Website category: auto
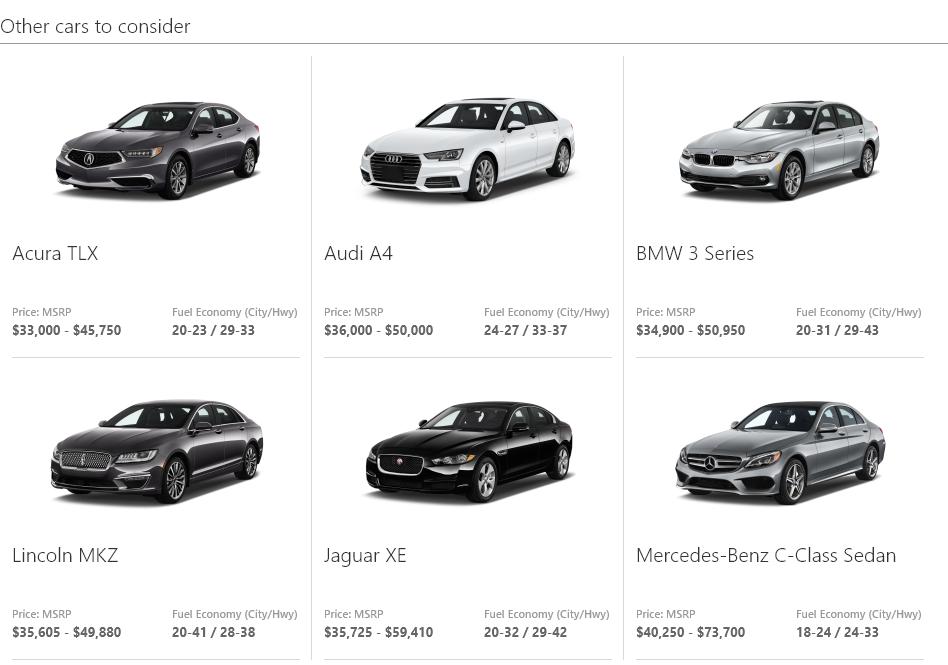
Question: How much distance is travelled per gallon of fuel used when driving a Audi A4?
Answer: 24-27 / 33-37

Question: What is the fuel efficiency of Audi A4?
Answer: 24-27 / 33-37

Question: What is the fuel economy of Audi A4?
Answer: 24-27 / 33-37

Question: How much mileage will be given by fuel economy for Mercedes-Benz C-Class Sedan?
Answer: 18-24 / 24-33

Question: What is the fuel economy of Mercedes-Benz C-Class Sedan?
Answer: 18-24 / 24-33

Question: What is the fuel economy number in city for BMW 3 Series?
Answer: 20-31

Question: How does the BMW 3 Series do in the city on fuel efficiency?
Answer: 20-31

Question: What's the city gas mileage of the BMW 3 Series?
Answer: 20-31

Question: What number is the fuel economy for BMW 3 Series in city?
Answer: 20-31

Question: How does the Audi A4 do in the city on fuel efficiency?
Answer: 24-27

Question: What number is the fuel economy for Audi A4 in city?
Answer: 24-27

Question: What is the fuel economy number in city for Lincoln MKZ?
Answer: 20-41

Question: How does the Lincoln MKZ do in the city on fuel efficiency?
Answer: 20-41

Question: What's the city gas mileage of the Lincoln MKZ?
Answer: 20-41

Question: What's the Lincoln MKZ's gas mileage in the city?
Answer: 20-41

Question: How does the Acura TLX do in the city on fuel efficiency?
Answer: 20-23

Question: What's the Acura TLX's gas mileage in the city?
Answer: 20-23

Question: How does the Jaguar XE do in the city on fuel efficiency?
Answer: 20-32

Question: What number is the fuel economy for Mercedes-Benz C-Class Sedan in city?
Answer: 18-24

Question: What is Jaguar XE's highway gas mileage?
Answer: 29-42

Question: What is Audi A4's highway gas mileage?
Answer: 33-37

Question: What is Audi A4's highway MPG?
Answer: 33-37

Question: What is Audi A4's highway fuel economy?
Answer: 33-37

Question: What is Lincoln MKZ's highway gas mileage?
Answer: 28-38

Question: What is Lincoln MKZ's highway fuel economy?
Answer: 28-38

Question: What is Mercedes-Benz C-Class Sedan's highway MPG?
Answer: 24-33

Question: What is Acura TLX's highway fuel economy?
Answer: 29-33

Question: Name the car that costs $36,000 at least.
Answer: Audi A4

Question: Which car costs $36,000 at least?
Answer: Audi A4

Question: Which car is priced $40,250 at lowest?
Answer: Mercedes-Benz C-Class Sedan

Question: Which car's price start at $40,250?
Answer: Mercedes-Benz C-Class Sedan

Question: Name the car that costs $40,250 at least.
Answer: Mercedes-Benz C-Class Sedan

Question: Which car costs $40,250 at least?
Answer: Mercedes-Benz C-Class Sedan

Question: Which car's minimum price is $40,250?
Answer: Mercedes-Benz C-Class Sedan

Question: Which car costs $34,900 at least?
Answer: BMW 3 Series

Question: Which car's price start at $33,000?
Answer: Acura TLX

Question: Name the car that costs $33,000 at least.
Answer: Acura TLX

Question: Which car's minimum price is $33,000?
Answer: Acura TLX

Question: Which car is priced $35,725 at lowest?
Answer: Jaguar XE

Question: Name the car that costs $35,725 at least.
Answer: Jaguar XE

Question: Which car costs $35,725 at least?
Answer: Jaguar XE

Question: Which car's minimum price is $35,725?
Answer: Jaguar XE

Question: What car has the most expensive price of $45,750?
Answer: Acura TLX

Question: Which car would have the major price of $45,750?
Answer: Acura TLX

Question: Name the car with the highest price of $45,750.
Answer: Acura TLX

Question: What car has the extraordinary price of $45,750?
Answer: Acura TLX

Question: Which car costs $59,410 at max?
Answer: Jaguar XE

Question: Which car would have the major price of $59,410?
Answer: Jaguar XE

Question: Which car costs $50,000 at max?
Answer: Audi A4

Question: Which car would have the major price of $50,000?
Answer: Audi A4

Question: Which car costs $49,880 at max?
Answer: Lincoln MKZ

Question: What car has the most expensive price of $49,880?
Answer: Lincoln MKZ

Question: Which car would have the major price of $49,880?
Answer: Lincoln MKZ

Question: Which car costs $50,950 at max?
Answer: BMW 3 Series

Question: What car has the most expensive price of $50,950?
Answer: BMW 3 Series

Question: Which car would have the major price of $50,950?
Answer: BMW 3 Series

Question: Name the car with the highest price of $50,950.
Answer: BMW 3 Series

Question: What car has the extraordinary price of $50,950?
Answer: BMW 3 Series

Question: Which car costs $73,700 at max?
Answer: Mercedes-Benz C-Class Sedan

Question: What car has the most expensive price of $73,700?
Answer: Mercedes-Benz C-Class Sedan

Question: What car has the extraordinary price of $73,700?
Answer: Mercedes-Benz C-Class Sedan

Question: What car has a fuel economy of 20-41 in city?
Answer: Lincoln MKZ

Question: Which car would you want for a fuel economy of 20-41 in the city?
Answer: Lincoln MKZ

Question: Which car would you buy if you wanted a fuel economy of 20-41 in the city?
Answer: Lincoln MKZ